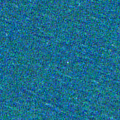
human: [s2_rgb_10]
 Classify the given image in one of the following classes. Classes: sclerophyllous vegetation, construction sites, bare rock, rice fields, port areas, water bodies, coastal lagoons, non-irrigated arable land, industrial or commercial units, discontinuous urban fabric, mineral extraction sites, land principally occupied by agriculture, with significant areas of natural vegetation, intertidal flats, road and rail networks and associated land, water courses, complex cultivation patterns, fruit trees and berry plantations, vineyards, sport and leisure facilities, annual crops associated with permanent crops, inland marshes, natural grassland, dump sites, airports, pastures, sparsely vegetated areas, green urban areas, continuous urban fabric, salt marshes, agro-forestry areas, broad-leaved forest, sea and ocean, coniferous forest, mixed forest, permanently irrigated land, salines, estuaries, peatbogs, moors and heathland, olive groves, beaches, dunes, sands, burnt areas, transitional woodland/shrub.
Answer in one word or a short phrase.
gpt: sea and ocean